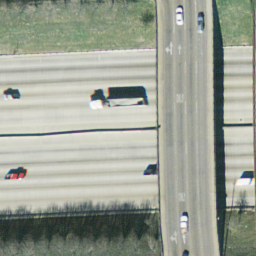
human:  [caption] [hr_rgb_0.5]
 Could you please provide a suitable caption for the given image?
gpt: An overpass with a road go across another roads vertically with some plants surounded the roads .

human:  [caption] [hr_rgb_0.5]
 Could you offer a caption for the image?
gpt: An overpass with a road go across another roads vertically with some cars on the roads .

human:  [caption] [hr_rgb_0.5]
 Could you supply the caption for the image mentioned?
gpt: A road go across another two vertically with some cars on the roads .

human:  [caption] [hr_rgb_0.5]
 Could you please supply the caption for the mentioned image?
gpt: An overpass with a road go across another roads vertically .

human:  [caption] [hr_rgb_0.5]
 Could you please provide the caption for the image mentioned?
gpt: A road go across another two with some cars on the roads and surrounded by plants .